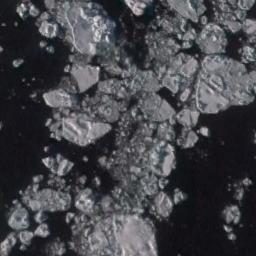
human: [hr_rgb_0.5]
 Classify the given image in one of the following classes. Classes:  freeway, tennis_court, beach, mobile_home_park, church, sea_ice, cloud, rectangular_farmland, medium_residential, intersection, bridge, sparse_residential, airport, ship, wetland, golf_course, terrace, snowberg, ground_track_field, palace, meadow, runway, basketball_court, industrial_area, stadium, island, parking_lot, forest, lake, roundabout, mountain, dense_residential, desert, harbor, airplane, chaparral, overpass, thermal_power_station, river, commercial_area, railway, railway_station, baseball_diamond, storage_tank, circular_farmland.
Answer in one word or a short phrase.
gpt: sea_ice